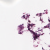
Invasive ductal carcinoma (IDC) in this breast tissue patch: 0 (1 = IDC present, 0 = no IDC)